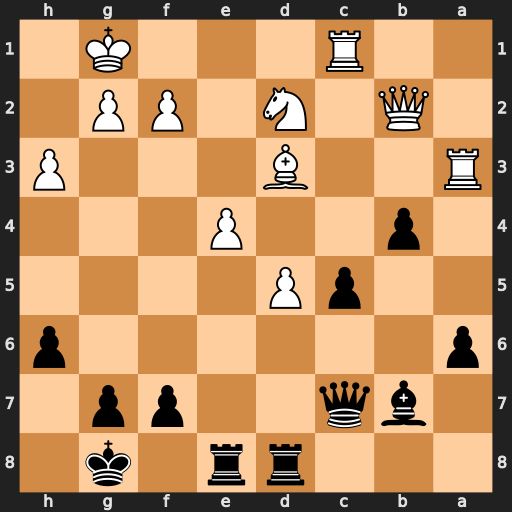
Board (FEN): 3rr1k1/1bq2pp1/p6p/2pP4/1p2P3/R2B3P/1Q1N1PP1/2R3K1
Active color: b
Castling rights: -
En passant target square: -
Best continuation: bxa3